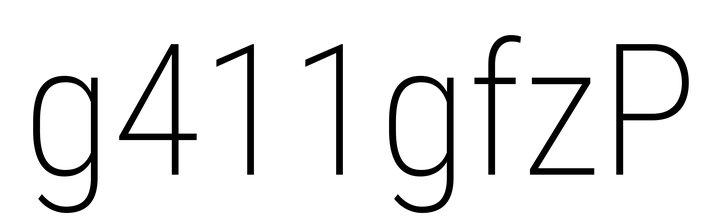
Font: Roboto_Condensed_ExtraLight